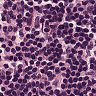
Metastatic tissue present: no